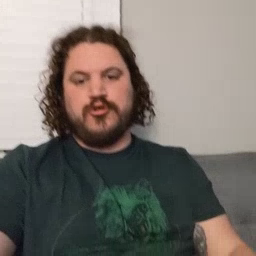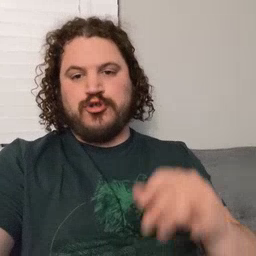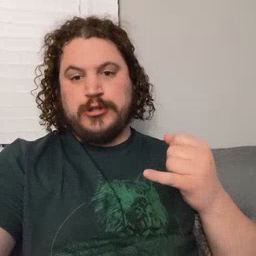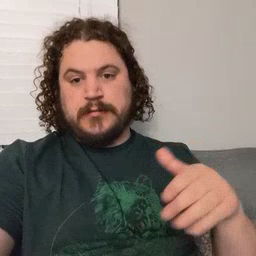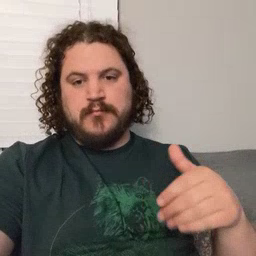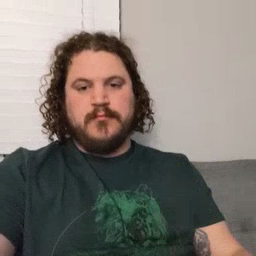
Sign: jeans